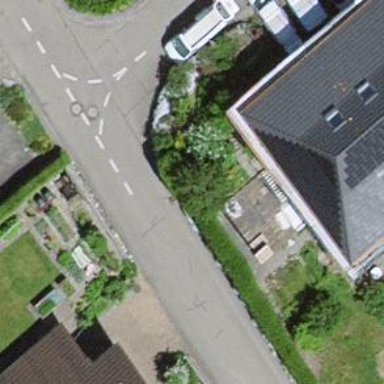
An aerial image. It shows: Hedge acting as barrier.